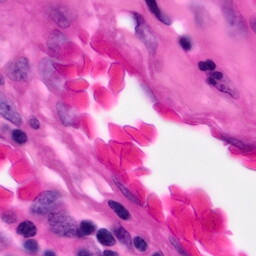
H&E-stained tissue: Pancreatic